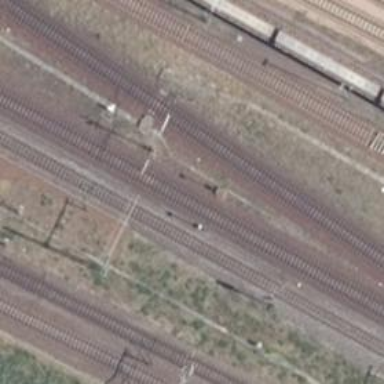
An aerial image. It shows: Railway signal.